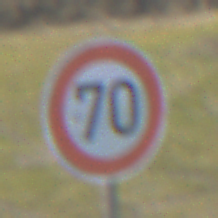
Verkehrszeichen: Geschwindigkeit70
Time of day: MorningAfternoon
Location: Outdoor (Nature)
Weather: PartlyCloudy
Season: NotSpecified
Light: Natural